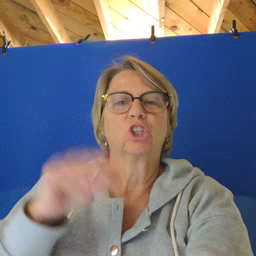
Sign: finish